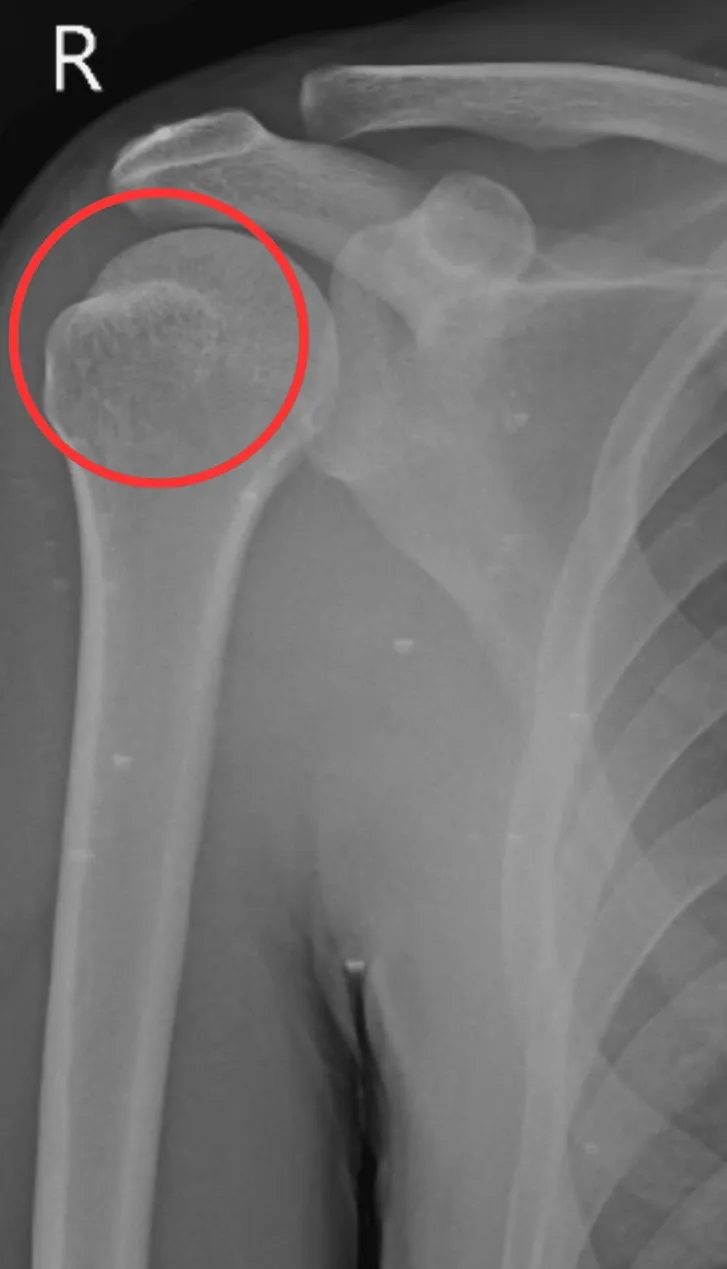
Preoperative X-ray of the right shoulder. The red circle indicates a Hill-Sachs lesion in the posterosuperior aspect of the head of the humerus.
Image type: radiology (x_ray)